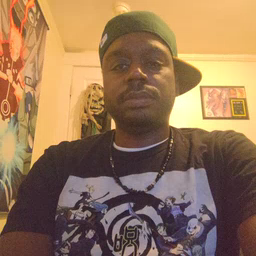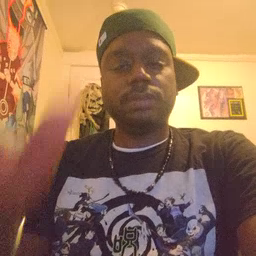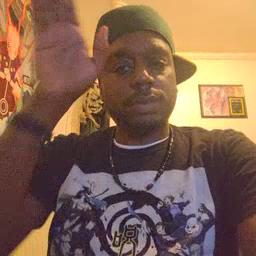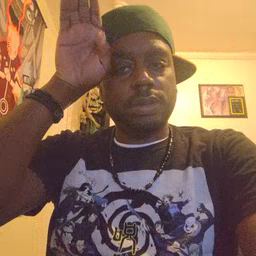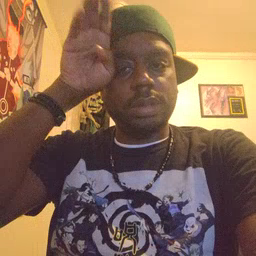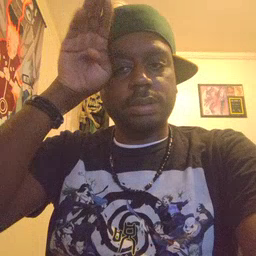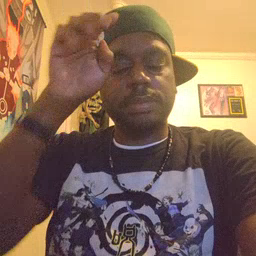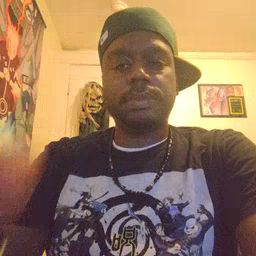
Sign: donkey